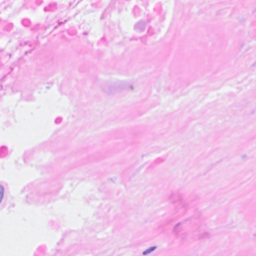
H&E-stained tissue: Breast